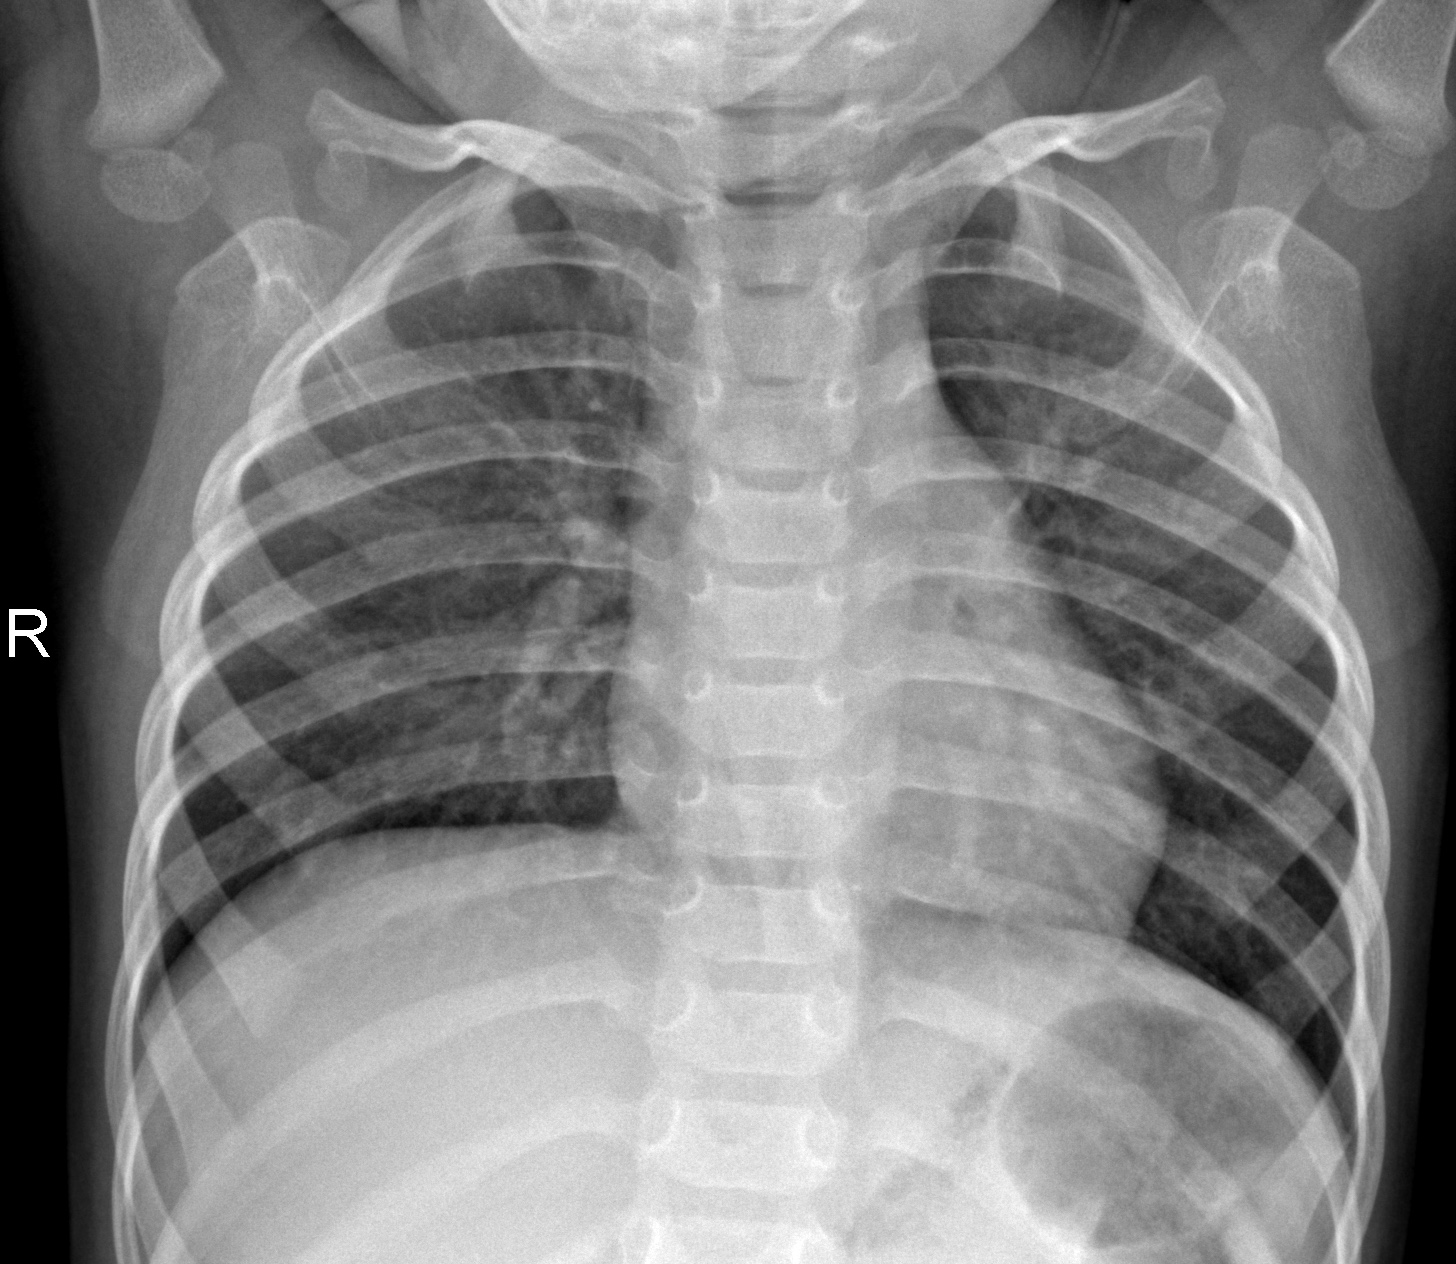
Diagnosis: NORMAL